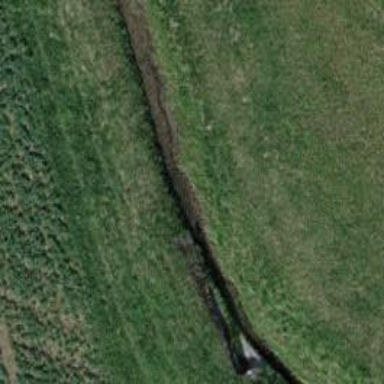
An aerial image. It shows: Ditch in the surroundings.